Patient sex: M
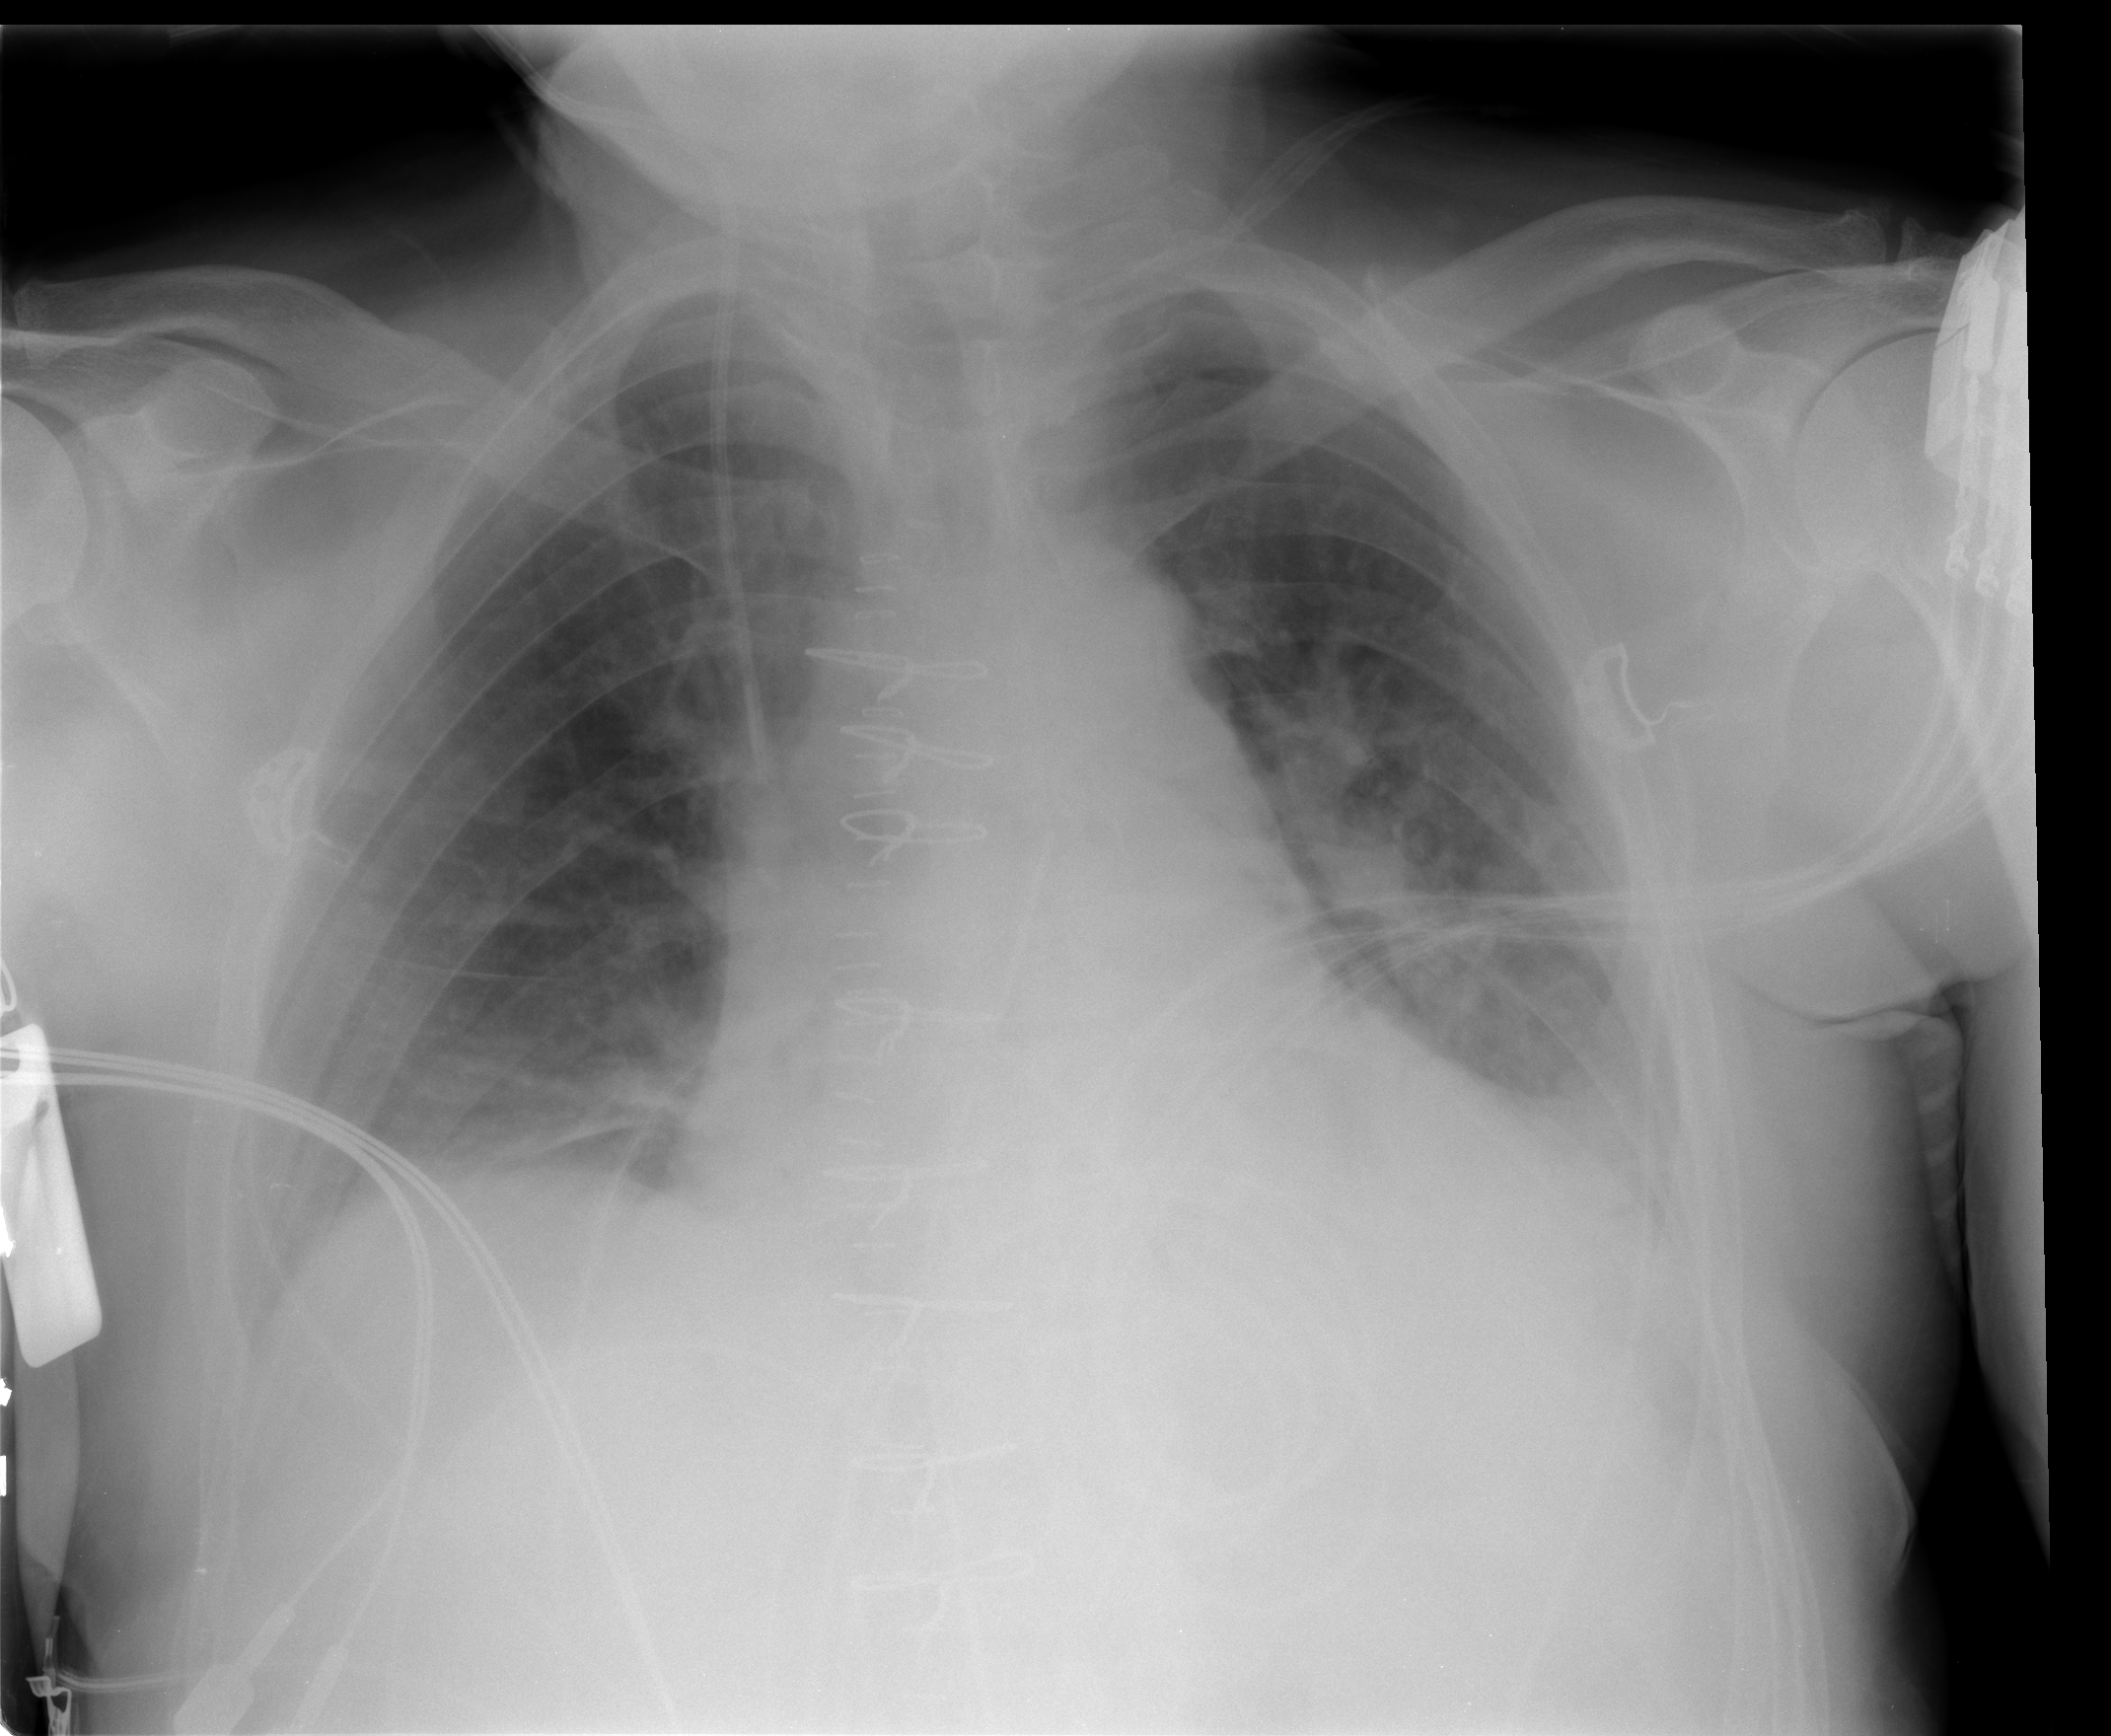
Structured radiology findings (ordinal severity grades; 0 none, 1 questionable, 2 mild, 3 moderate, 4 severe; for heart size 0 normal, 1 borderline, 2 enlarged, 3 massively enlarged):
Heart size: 2
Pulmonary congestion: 2
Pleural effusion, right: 0
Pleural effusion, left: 2
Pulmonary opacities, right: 2
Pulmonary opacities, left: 2
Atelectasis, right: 2
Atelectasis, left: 2